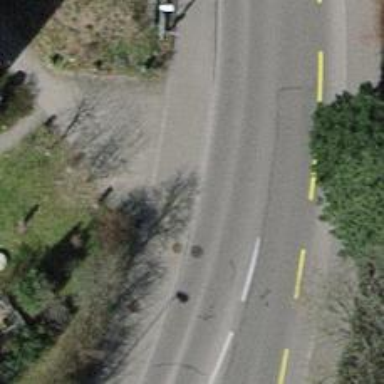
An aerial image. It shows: Asphalt cycleway.